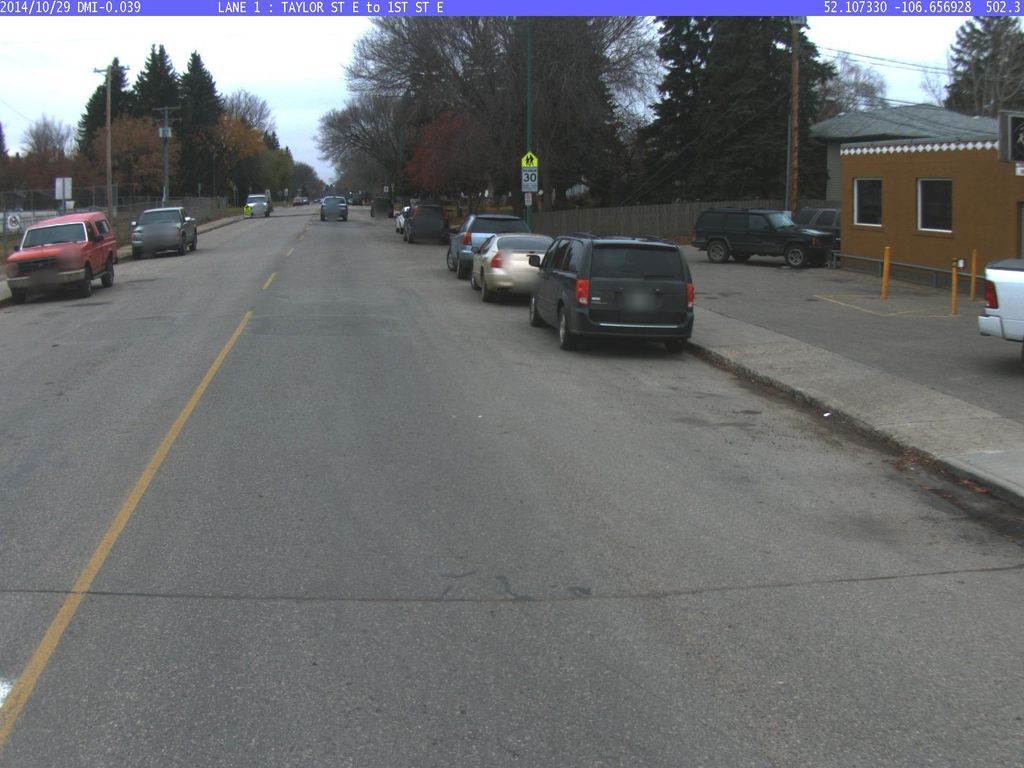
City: saskatoon